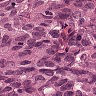
Metastatic tissue present: yes